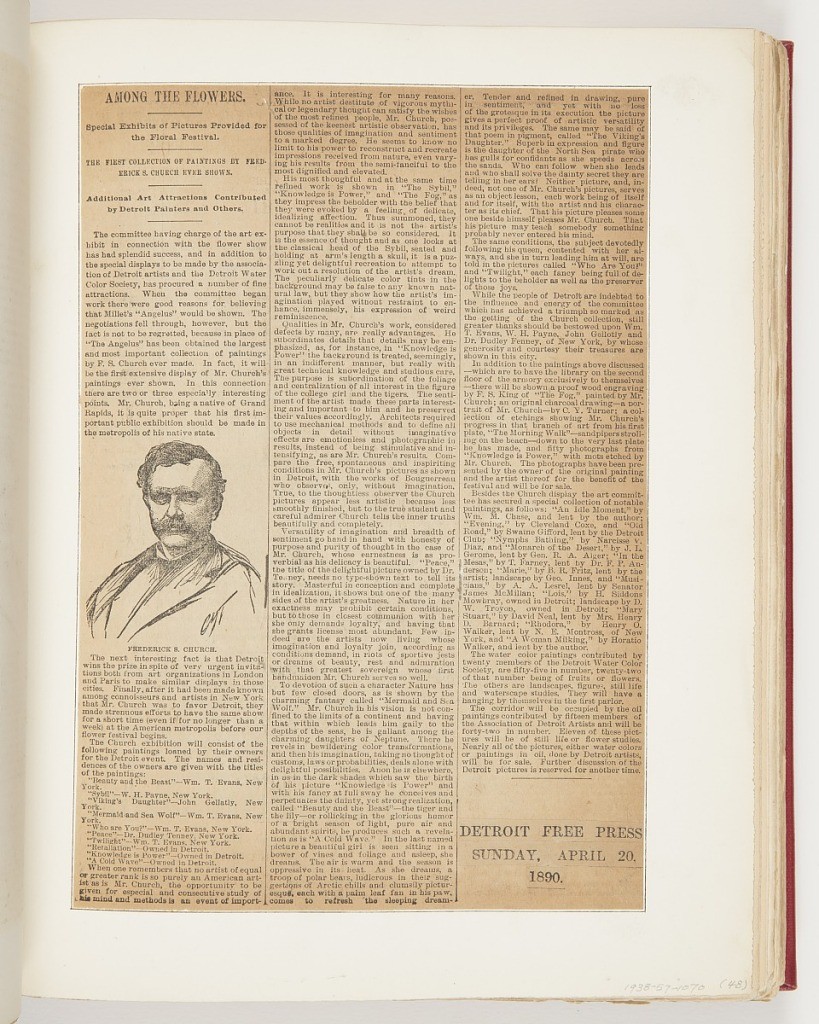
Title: The First Collection of Paintings by Frederick S. Church Ever Shown.
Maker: Frederick Stuart Church, American, 1842–1924
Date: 1890
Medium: Printed on black ink on paper
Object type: Ephemera
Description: Article clipping from Detroit Free Press on Frederick Stuart Church